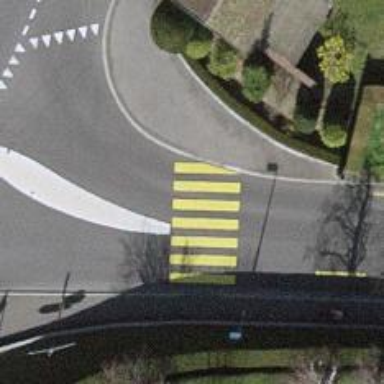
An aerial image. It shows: Uncontrolled zebra crossing on the road.